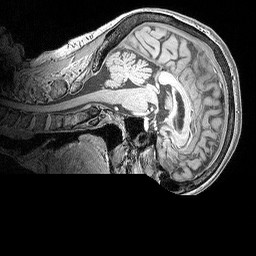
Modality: MP2RAGE
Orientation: sagittal
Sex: female
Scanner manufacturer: siemens
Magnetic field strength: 3 T
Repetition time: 5 s
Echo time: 0.00292 s